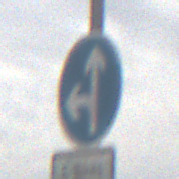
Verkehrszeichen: VorgeschriebeneFahrtrichtungGeradeausOderLinks
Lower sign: BesondereFahrzeugeUndTransportgueter13
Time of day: Midday
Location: Outdoor (Nature)
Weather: PartlyCloudy
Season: NotSpecified
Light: Natural